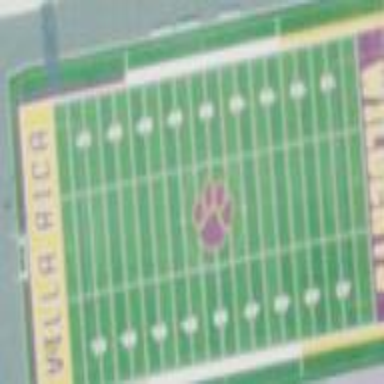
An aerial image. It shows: Pitch for American football.